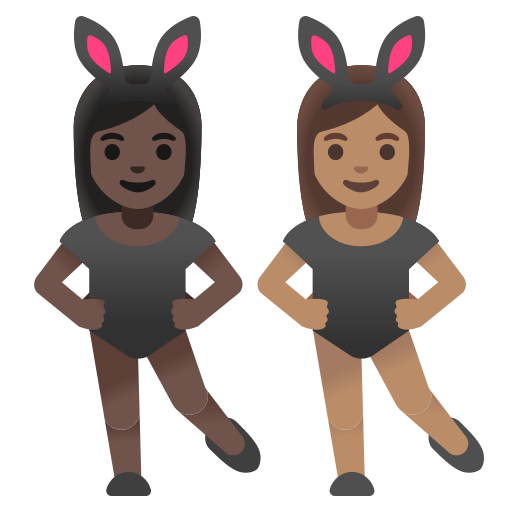
Emoji: 👩🏿‍🐰‍👩🏽